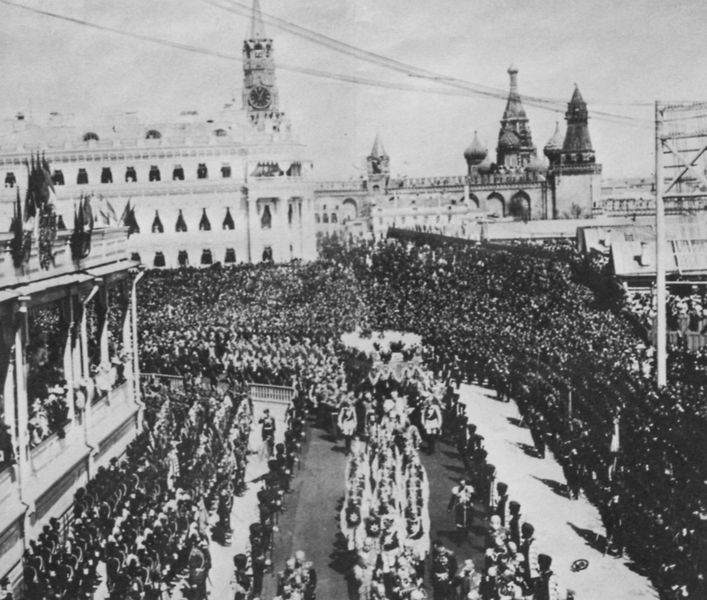
Titel: Die Krönungsprozession Nikolaus' II. auf dem Weg durch den Kreml und am Facettenpalast (Granowitaja Palata) vorbei
Künstler: Russischer Photograph
Standort: Paris
Institution: Bibliothèque du Musée des Arts Décoratifs
Schlagwörter: weiß, kirchturm, menschen, stadt, grau, männer, schwarz, strasse, blick, dach, schloss, fest, menge, feier, architektur, häuser, kirche, orchester, pferde, turm, ansicht, fahnen, fassade, zuschauer, fahne, mast, russland, dächer, mauer, platz, kuppel, strom, soldaten, uhr, foto, fotografie, kirchtürme, oben, photographie, kirch, türme, zwiebelturm, zwiebeltürme, kreml, palast, strommast, schwarz weiss, volk, moskau, topografie, zeremonie, menschenmenge, marsch, sonntag, photo, beerdigung, mass, kapelle, prozession, umzug, geschosse, parade, erinnerung, fotographie, revolution, feierlichkeit, mausoleum, festzug, fot, turmuhr, volksfrömmigkeit, russisch, drähte, stromleitung, geschoß, dokumentation, zwiebeln, truppe, leitung, katholisch, fronleichnam, truppen, aufmarsch, feierlich, siegesparade, st. petersburg, trauerzug, photography, russia, sozialgeschichte, aufmarch, blaskapelle, demonstration, kremel, manifestation, moscow, reunion, roter platz